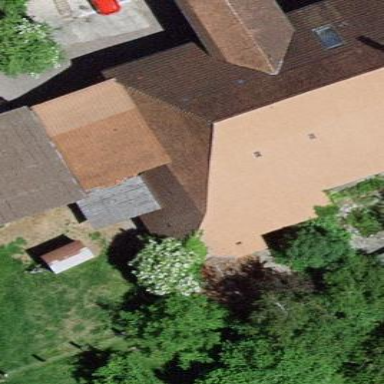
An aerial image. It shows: Farm building.